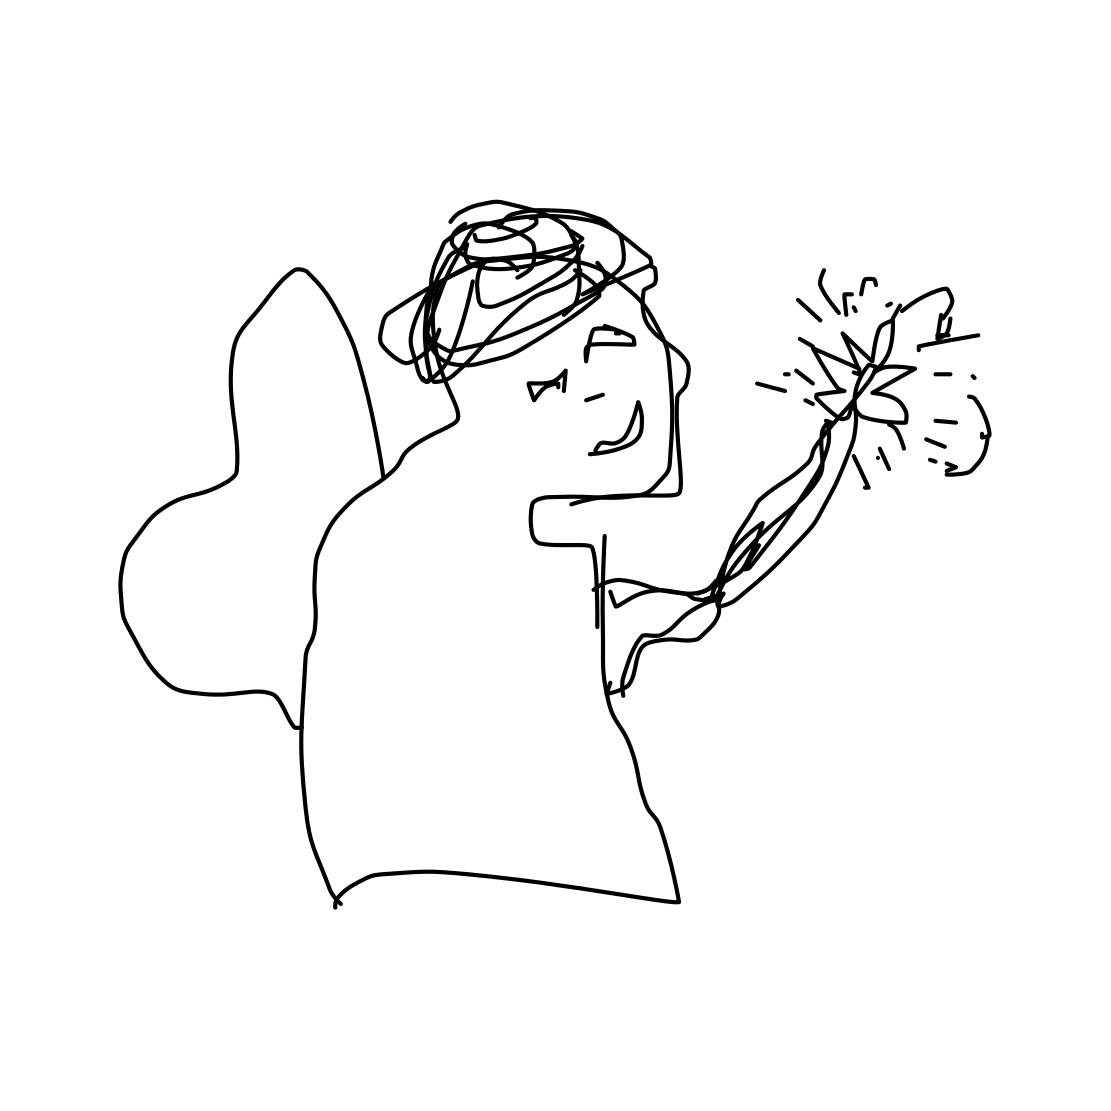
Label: angel